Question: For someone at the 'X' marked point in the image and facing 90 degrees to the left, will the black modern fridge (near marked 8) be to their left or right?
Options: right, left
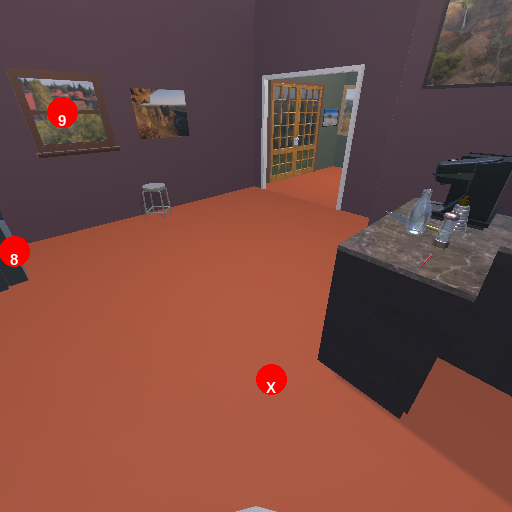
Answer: right